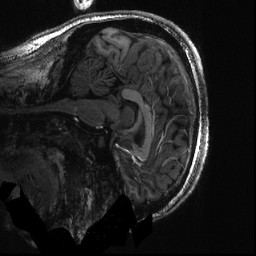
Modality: T1w
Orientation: sagittal
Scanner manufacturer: siemens
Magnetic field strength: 6.98 T
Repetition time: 2.6 s
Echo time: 0.00343 s